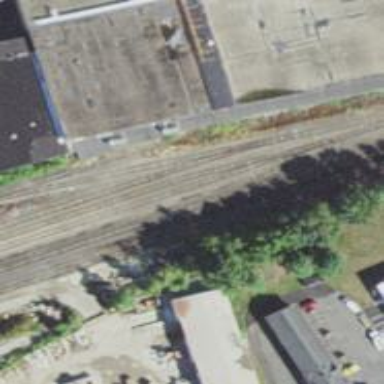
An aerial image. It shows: Railway yard.